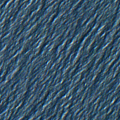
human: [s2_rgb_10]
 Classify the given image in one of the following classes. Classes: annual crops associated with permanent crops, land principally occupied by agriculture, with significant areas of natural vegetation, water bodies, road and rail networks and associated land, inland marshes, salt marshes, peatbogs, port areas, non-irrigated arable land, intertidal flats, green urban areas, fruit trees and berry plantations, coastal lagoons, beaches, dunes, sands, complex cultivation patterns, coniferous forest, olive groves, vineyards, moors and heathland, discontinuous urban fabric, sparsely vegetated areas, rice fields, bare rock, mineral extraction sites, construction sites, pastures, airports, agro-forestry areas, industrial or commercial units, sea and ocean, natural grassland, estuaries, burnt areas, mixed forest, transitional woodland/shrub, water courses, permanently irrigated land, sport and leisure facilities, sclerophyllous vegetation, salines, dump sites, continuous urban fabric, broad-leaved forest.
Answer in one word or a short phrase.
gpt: sea and ocean